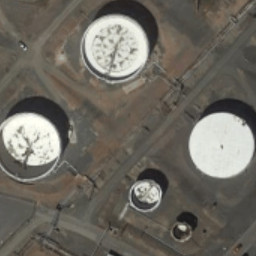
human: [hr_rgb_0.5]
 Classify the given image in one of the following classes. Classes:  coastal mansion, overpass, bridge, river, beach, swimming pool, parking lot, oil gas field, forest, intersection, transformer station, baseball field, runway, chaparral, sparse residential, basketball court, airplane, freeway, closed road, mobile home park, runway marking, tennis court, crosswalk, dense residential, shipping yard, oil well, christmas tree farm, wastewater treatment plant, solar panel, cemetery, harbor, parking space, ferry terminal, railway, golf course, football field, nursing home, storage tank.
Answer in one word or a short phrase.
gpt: storage tank